Aerial crown-view tile of a tropical tree (Barro Colorado Island, Panama), acquired 20250915:
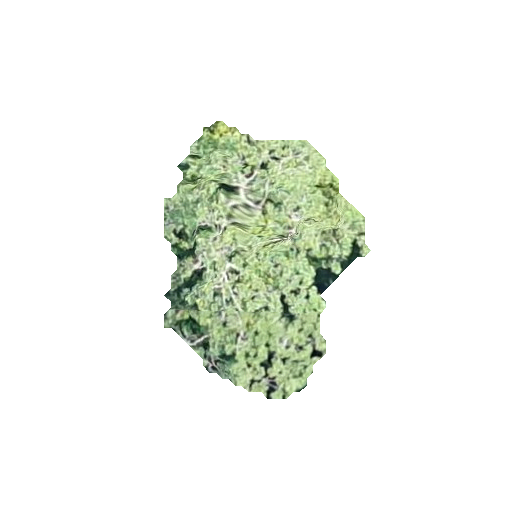
Species: Protium stevensonii
GBIF accepted scientific name: Tetragastris panamensis
Crown area: 55.66 m²